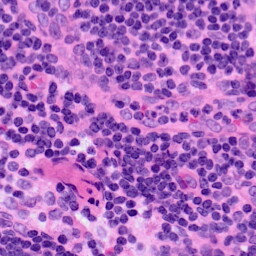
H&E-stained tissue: LymphNode